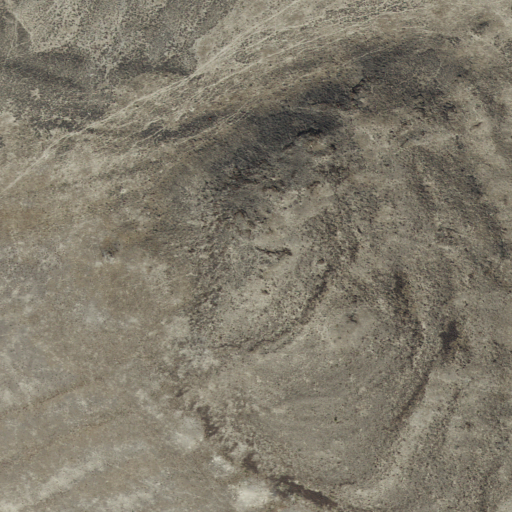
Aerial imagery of mountain in Utah named Black Knoll containing shrub and grassland